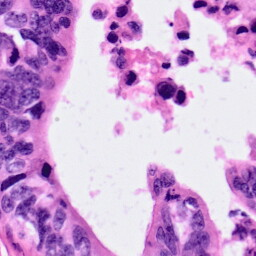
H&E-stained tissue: Pancreatic